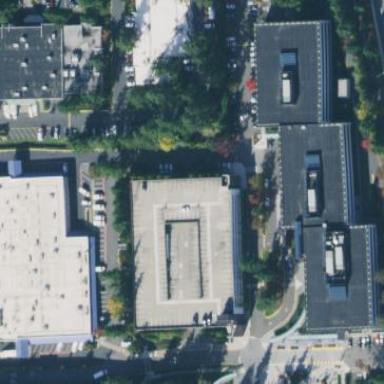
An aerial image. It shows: Multi-storey parking building.